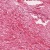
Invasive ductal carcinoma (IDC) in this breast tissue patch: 0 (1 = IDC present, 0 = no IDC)